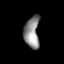
Tissue: lung
Cell type: T cells
Senescence score: 0.163
Nuclear area (px): 474
Mean DAPI intensity: 139.662